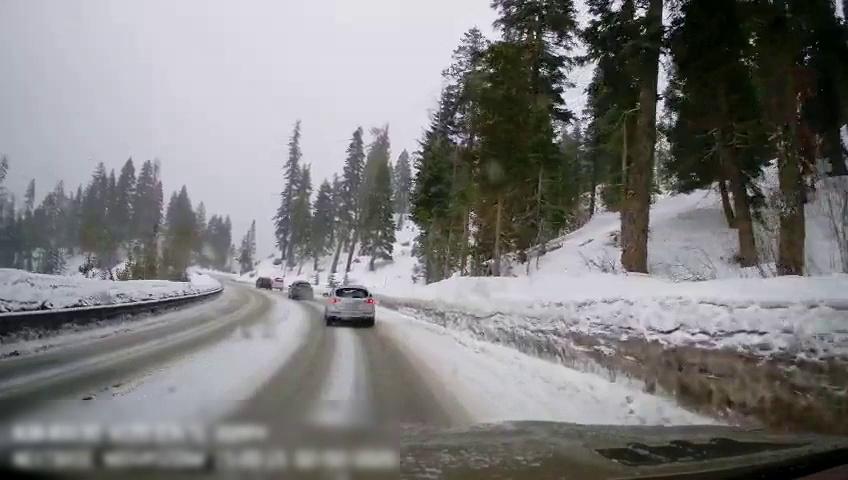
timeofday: Day
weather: Snowy
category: Drivable Space
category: Vehicles | SUV
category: Vehicles | Car
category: Vehicles | Car
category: Vehicles | SUV